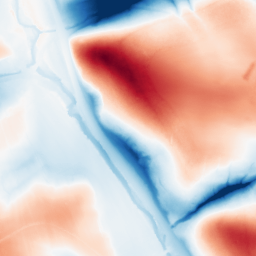
Category: classical
Decomposition family: gaussian_anisotropic
Decomposition parameters: sigma_x: 5
sigma_y: 50
Upsampling method: edge_directed
Upsampling parameters: scale: 4
Upsampling scale: 4